Field crop: maize
Growth stage: 2
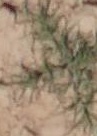
Species: salsola